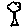
Label: tree